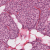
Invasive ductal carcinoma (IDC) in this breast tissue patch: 1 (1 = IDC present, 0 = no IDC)